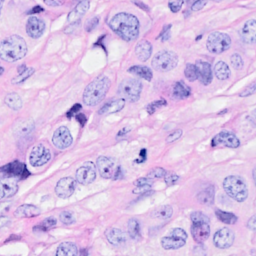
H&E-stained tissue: Breast